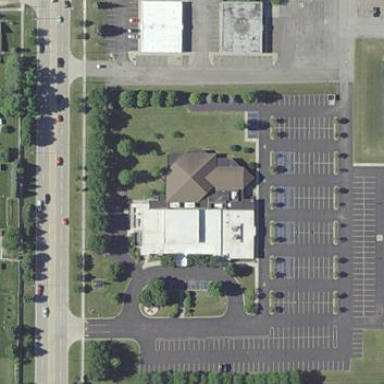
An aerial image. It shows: Building serving as place of worship.